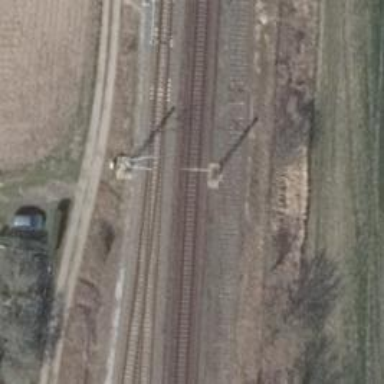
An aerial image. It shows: Railway yard used for servicing trains.